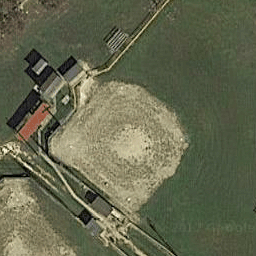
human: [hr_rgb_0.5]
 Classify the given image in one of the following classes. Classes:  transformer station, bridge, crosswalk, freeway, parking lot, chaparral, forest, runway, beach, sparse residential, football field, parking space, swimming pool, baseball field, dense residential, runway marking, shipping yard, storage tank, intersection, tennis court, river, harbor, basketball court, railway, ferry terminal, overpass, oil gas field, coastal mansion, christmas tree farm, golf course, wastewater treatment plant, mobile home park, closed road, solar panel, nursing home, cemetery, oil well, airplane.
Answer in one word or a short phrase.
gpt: baseball field